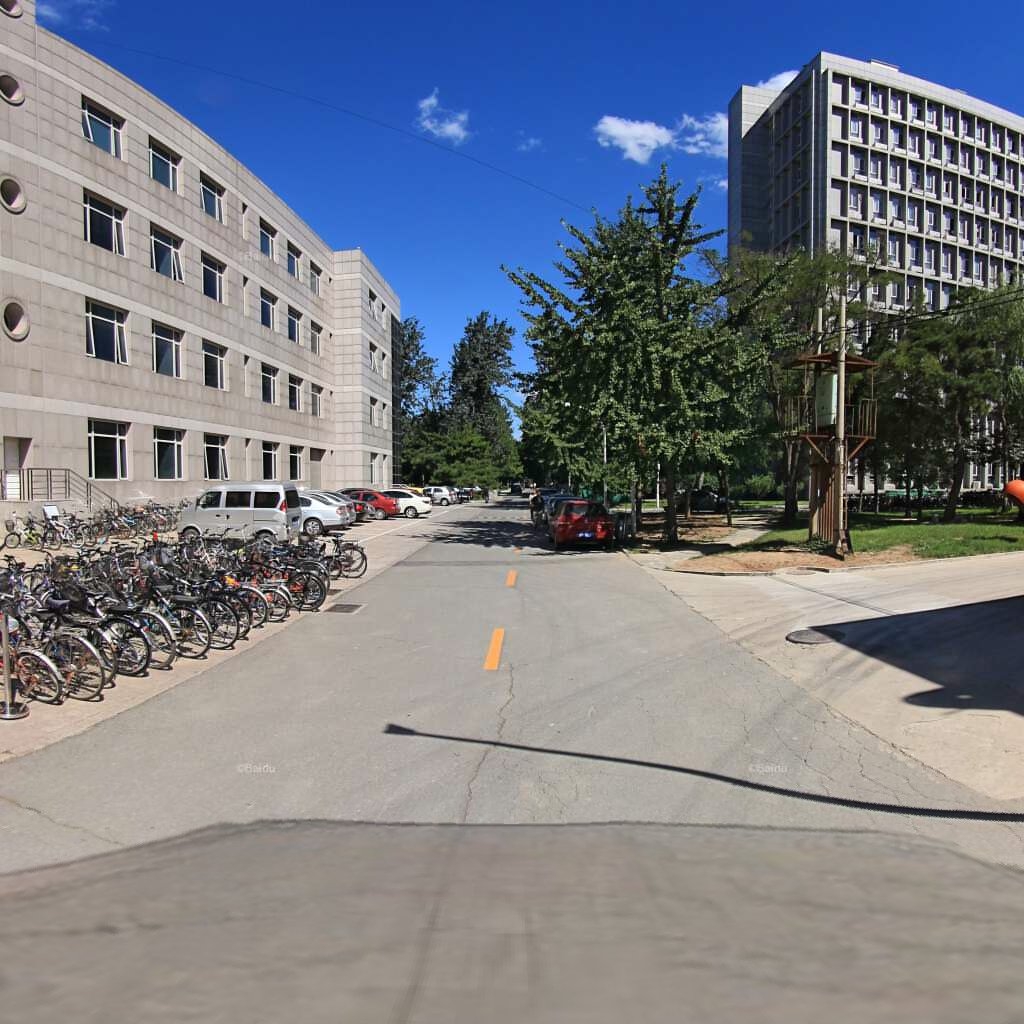
Region: Haidian
Road damage annotations: longitudinal crack, alligator crack, transverse crack, manhole cover, alligator crack